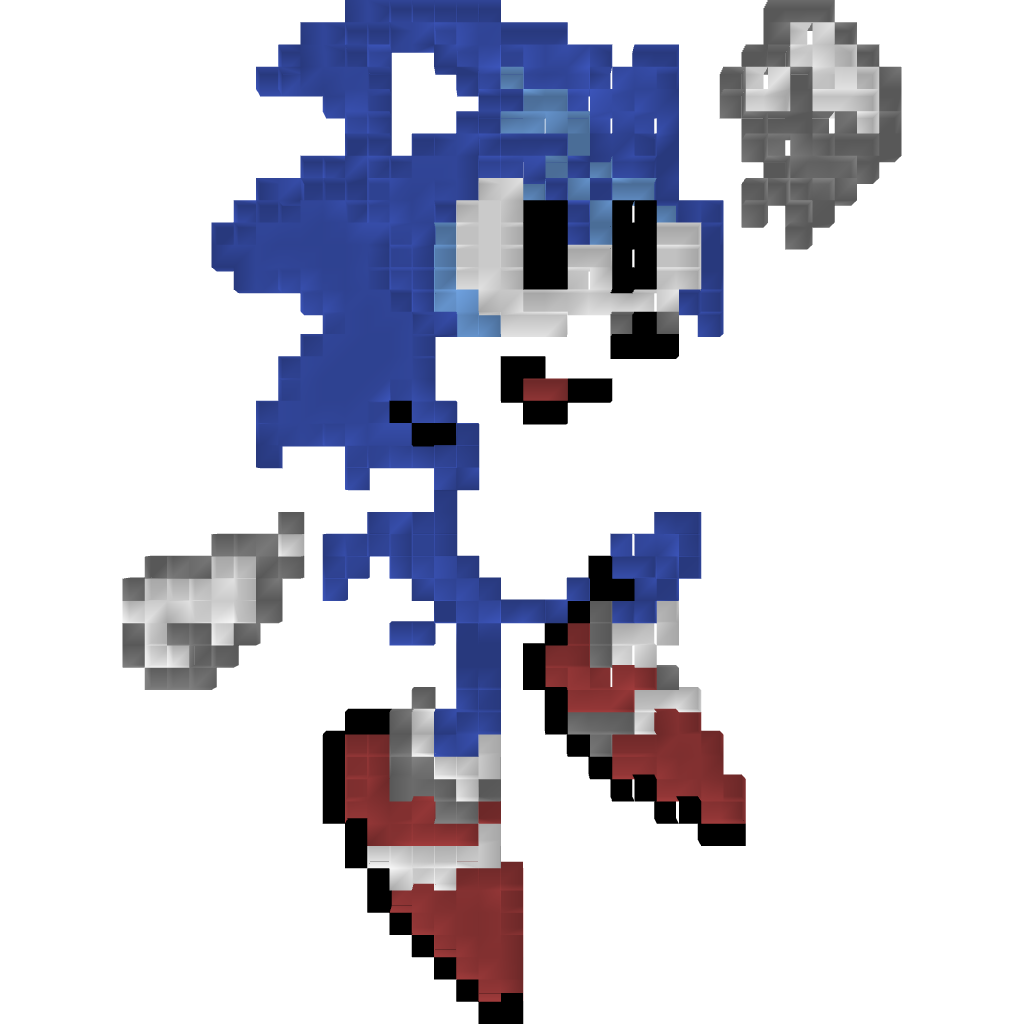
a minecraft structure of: Sonic from Sonic 2 bad low quality